Question: I would like to have advice on how to make an application that uses ibeacon technology on ios 7.1.
The scenario of the application is simple:
Many people have the same application installed on their phones.
Whenever two (or more) users are close (in the same room, for example) they are notified. ("Hello user1, user2 is next to you" and "Hello user2, user1 is near you"). Phones may be in the pocket.
Here are my questions:
1-
I think Core Bluetooth framework is sufficient for me, but several examples are mixing the use of this framework with Core Location framework. Can you confirm for my scenario, Core Location is not required?
2-
In my case, each "phone" would be both beacon and Peripheral, I think it could cause problems... Is it a misuse of the original purpose of the framework?
3-
Finally, I summarized the constraints Foreground / Background / Closed app in the diagram below. Is my interpretation right or wrong ?

Thank you in advance for your advice!
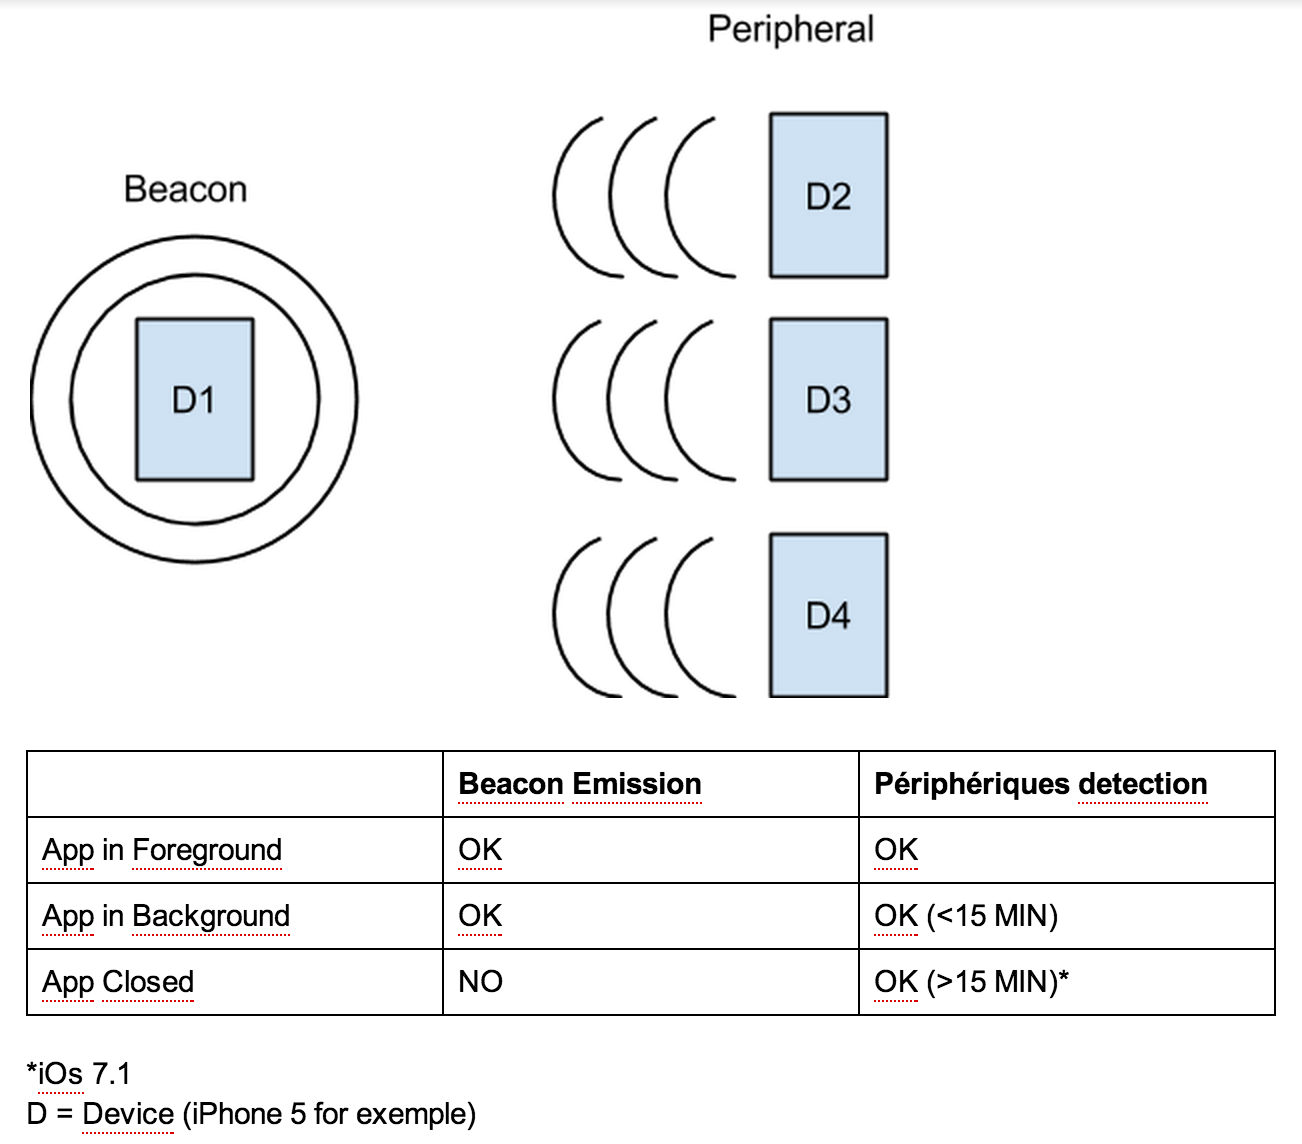
Answer: While iBeacon uses Bluetooth Low Energy, it is handled through Core Location and doesn't permit communication between devices, so you are correct, this probably isn't the framework that you want to use.
You can use Core-Bluetooth to operate as a peripheral and central at the same time, even in the background if you specify the correct keys in your info.plist - <URL>
The table in your question related to iBeacon region detection in the Core Location framework, so I don't think these times are relevant with Core-Bluetooth.
For more information on using Core Bluetooth background you can refer to the <URL>